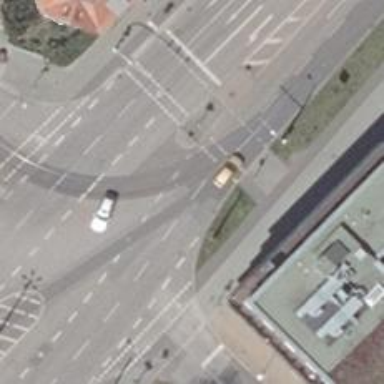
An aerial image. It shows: Tram level crossing with traffic signals.